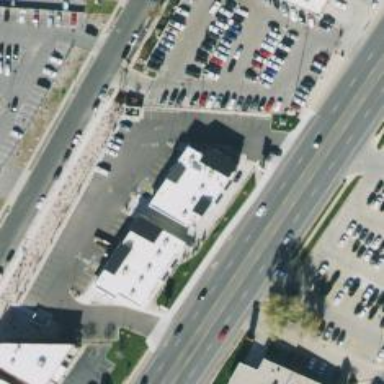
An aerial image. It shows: Parking space.